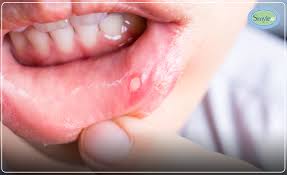
Condition: Mouth Ulcer